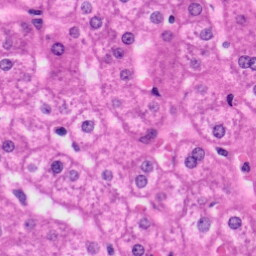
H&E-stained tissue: Liver